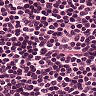
Metastatic tissue present: no